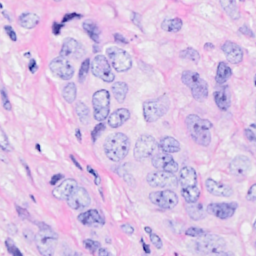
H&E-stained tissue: Breast